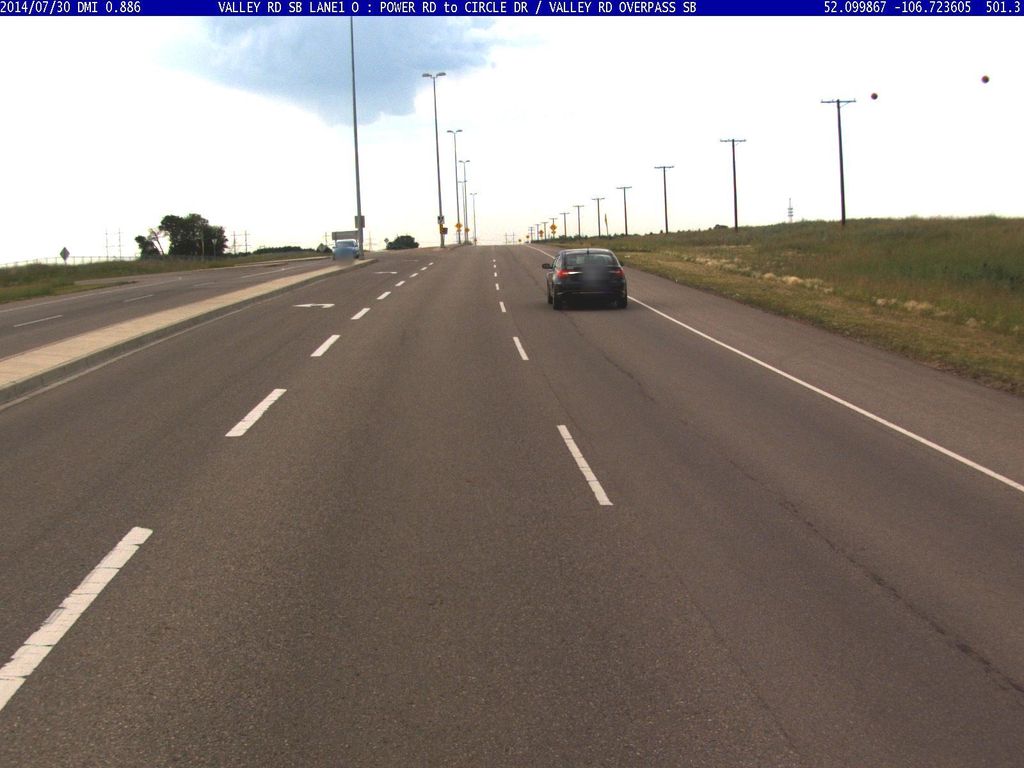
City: saskatoon